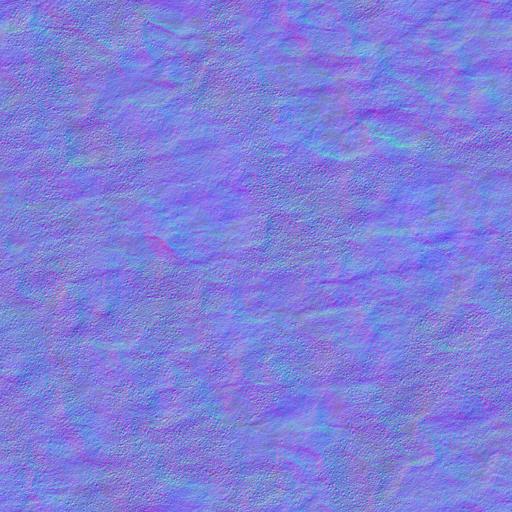
dirt dirty ground sand